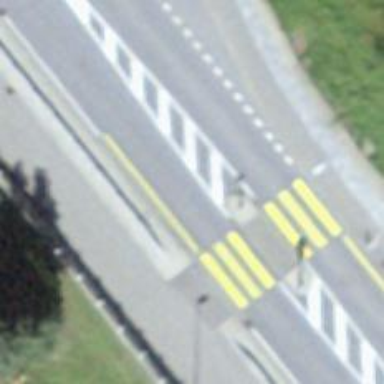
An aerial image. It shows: Bus stop with platform for public transport.